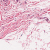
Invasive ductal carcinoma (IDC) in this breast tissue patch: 0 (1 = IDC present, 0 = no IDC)